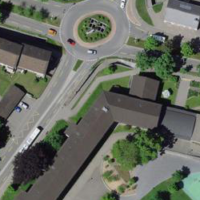
EUNIS habitat code: 54
Species observed at this site:
Neottia ovata